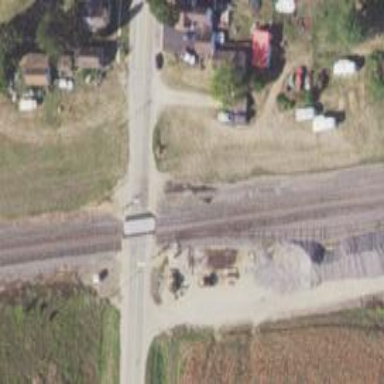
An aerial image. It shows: Railway siding for service.